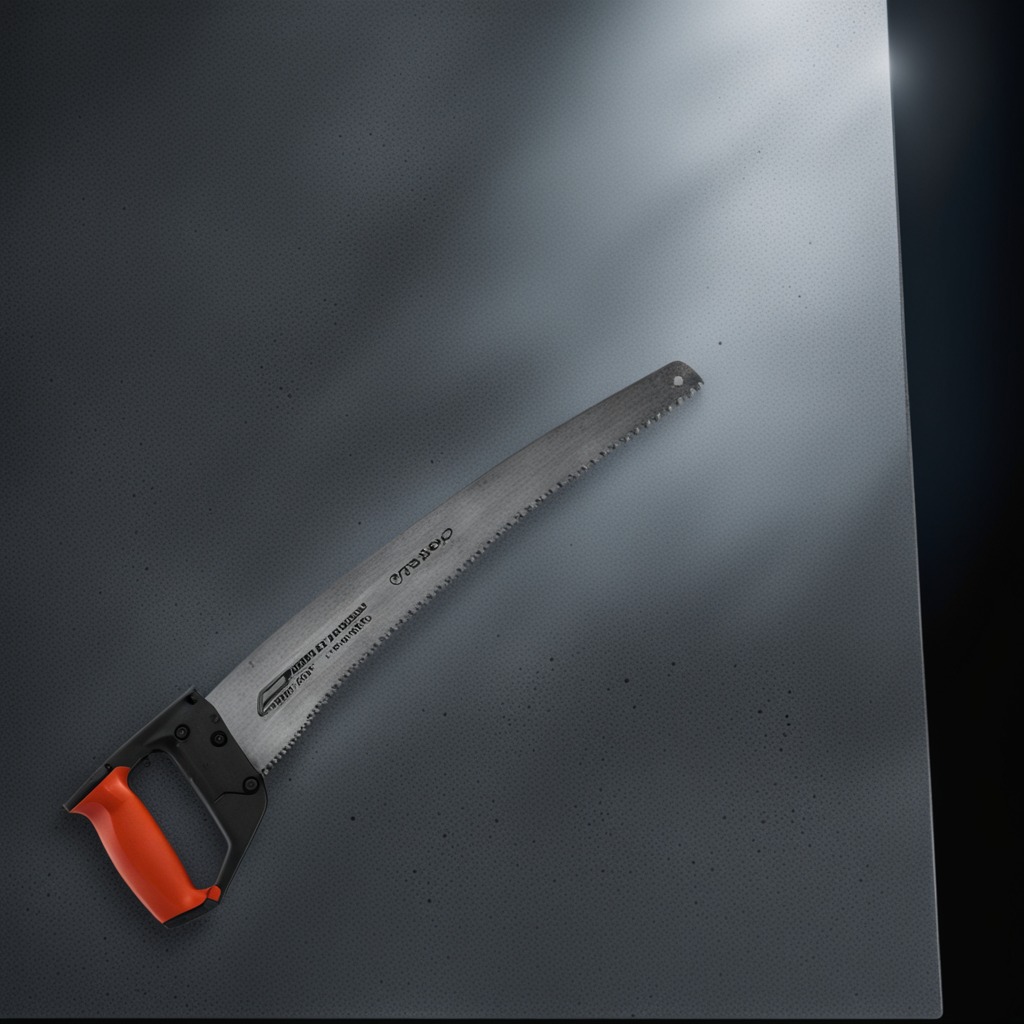
A metal saw is lying on a clean granite table inside a workshop at night.